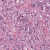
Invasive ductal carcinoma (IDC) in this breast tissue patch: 1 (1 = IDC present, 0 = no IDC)